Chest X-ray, PA view. Patient: 35 years old, sex F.
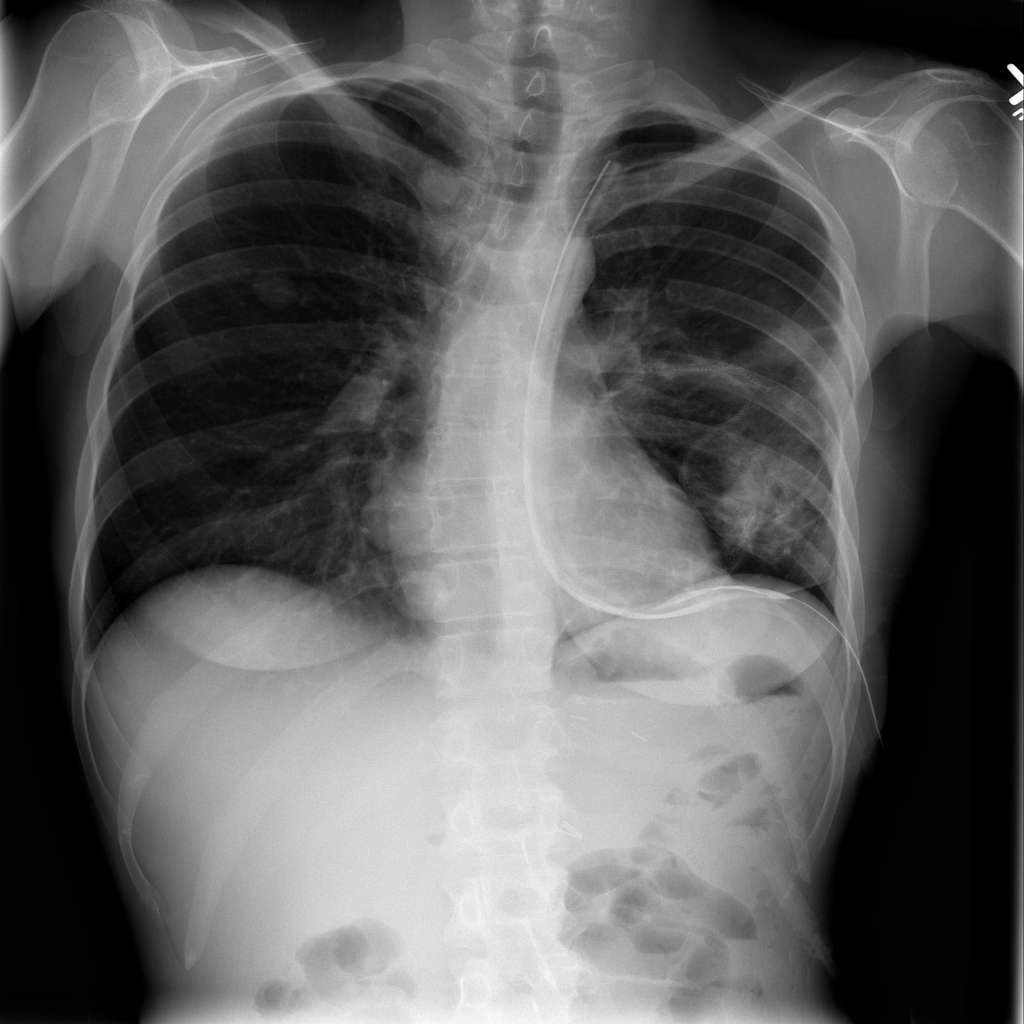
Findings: Nodule, Pneumothorax